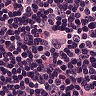
Metastatic tissue present: no